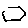
Label: hexagon